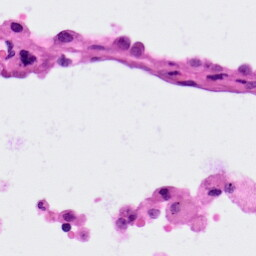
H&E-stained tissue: Lung